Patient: sex F, age 31
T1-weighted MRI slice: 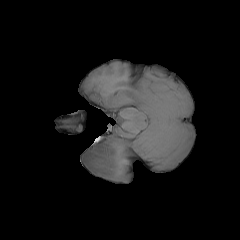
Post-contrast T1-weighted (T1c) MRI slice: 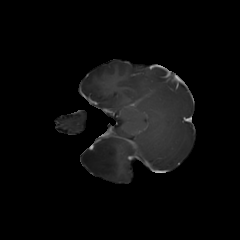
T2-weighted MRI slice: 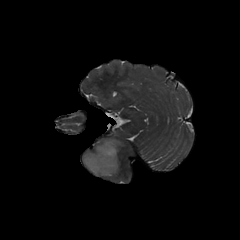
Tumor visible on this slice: yes
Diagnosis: Astrocytoma, IDH-mutant
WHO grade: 2